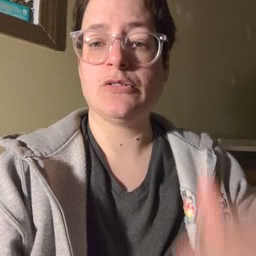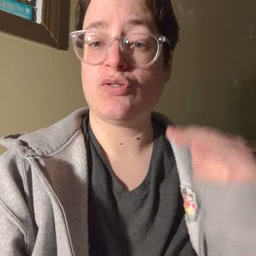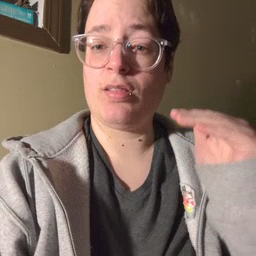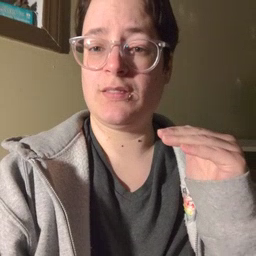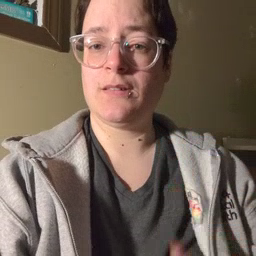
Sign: child